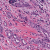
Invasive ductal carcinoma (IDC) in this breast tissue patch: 1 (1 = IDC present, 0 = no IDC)